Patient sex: M
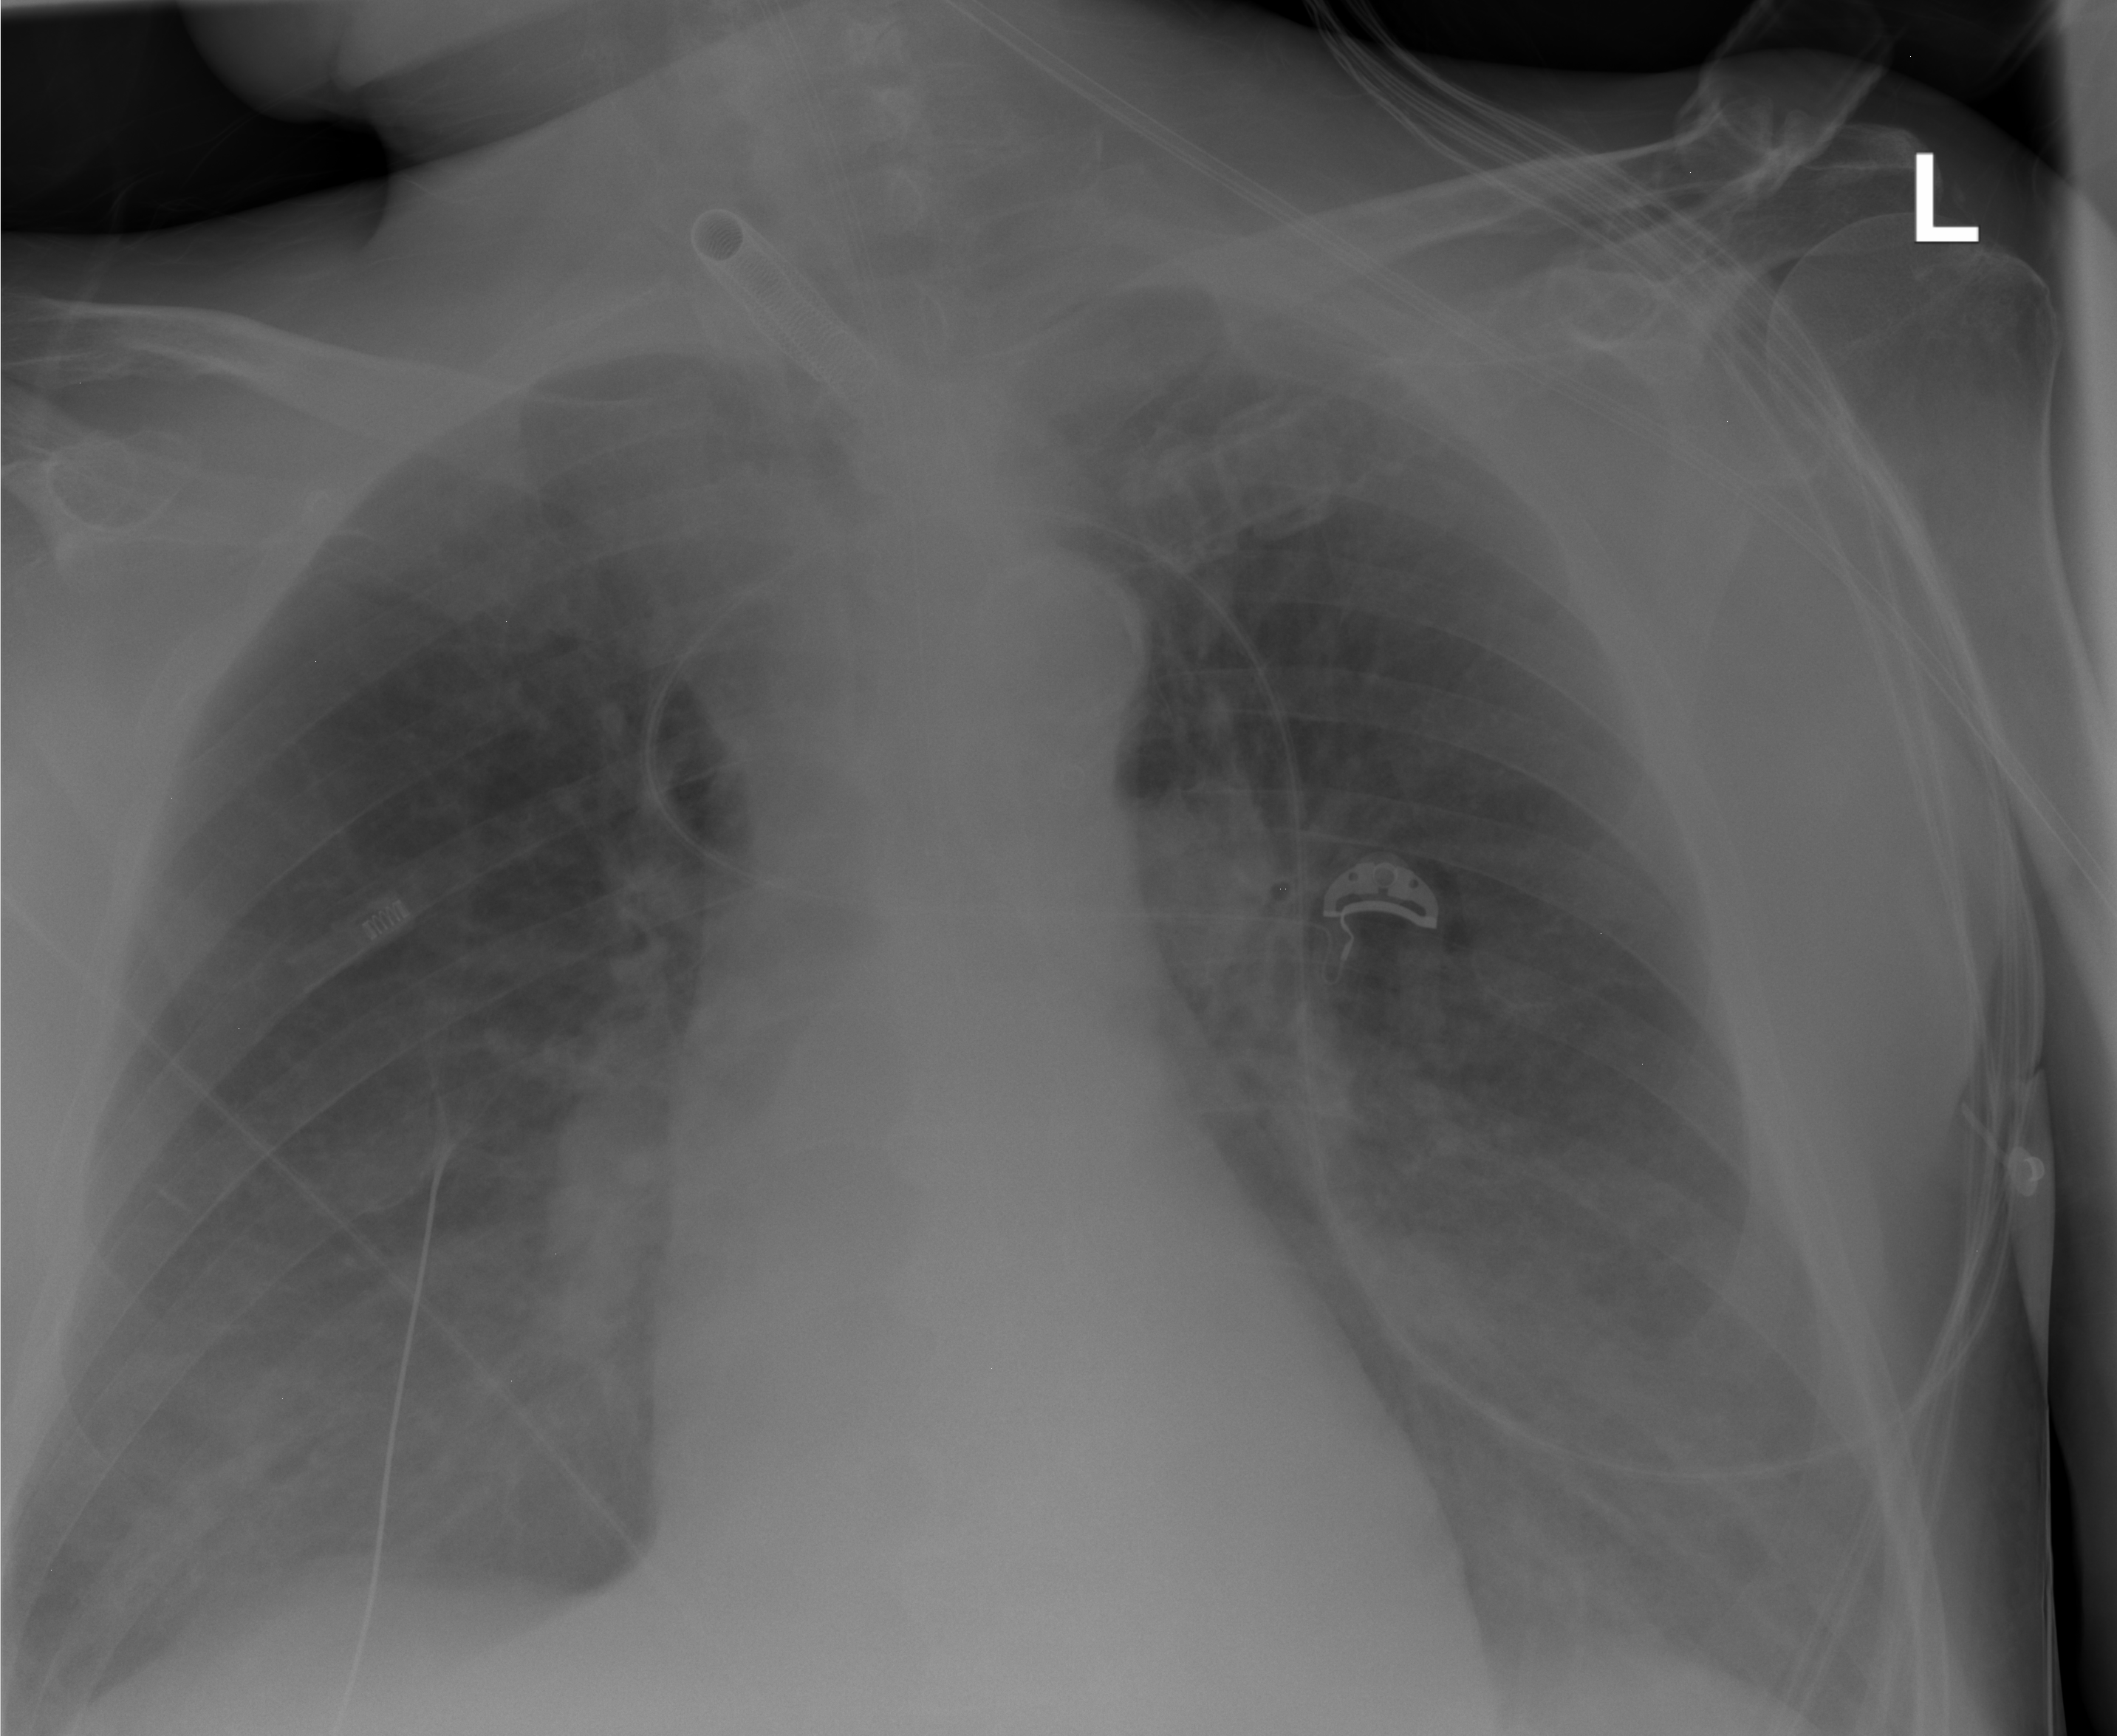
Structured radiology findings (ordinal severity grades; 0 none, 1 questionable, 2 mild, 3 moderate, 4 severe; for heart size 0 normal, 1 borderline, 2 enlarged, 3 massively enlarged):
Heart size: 0
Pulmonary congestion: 0
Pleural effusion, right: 0
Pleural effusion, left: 0
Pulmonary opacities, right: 0
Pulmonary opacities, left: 0
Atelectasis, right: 2
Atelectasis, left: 2